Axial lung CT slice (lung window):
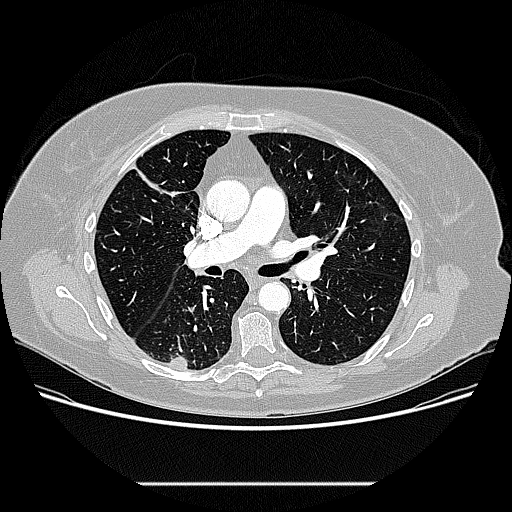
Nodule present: yes
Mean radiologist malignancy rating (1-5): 3